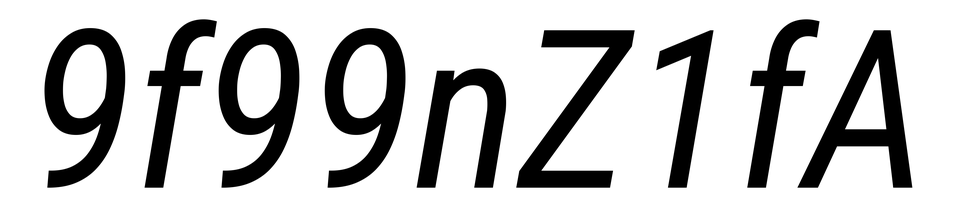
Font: Roboto-Italic_Condensed_Italic